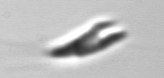
Label: Chrysochromulina_lanceolata